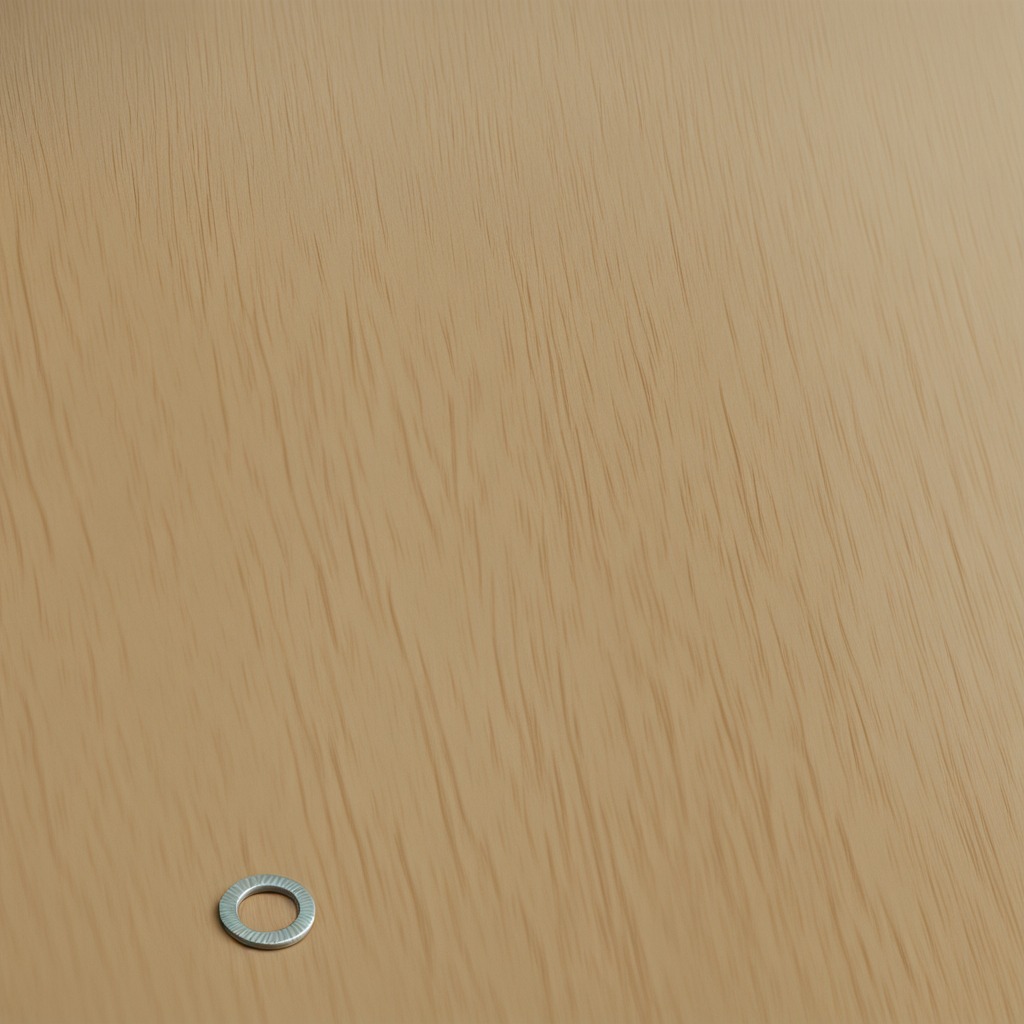
A flat metal washer lying on a plywood surface in a paint workshop lit by afternoon window light.